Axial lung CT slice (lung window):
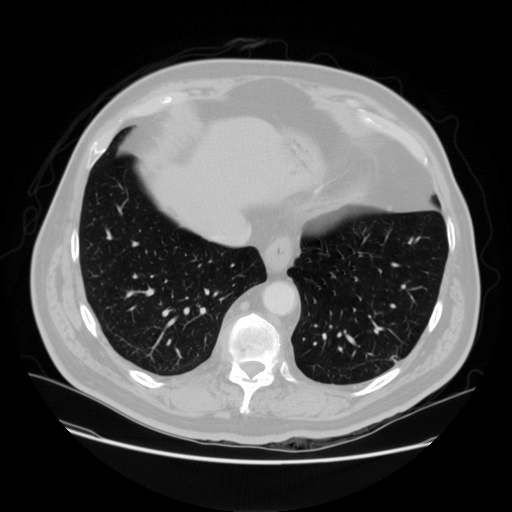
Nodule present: no